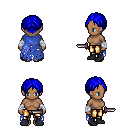
a pixel art fantasy rpg character, female body template, human, dark skin, blue tattered cape, gold greaves, blue parted hairstyle, white cloth bandages, black shoes, dagger, four views (front, back, left, right), 2x2 character sprite sheet, small pixel art, hard edges, no anti-aliasing